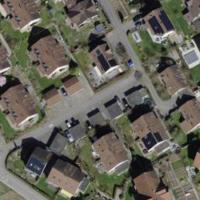
EUNIS habitat code: 54
Species observed at this site:
Geranium sanguineum